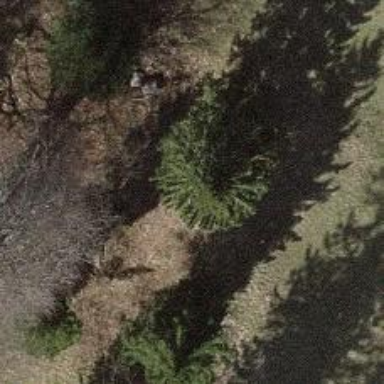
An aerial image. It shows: Deciduous needle-leaved tree.